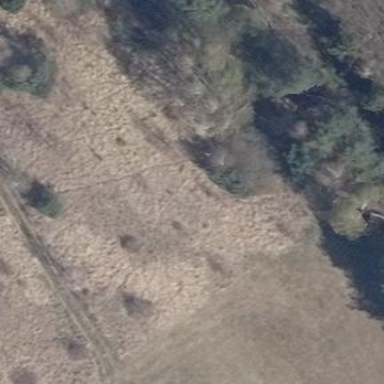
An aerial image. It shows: Area covered with grass.